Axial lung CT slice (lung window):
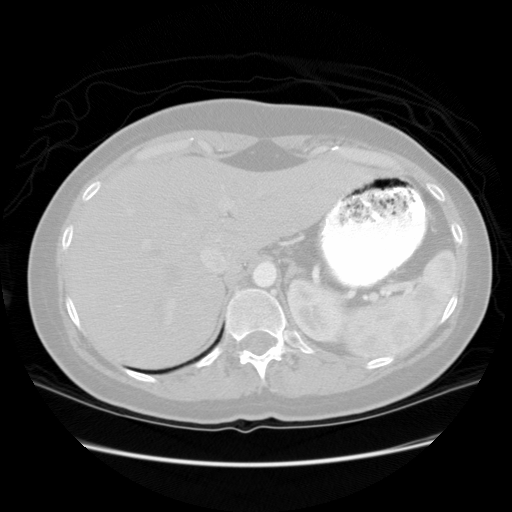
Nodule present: no